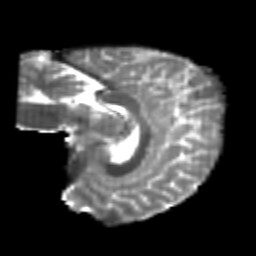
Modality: T2w
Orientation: sagittal
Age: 25
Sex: female
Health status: healthy
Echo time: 0.074 s